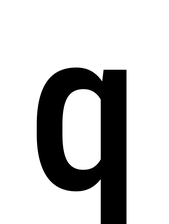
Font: Roboto_Condensed_Medium